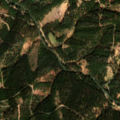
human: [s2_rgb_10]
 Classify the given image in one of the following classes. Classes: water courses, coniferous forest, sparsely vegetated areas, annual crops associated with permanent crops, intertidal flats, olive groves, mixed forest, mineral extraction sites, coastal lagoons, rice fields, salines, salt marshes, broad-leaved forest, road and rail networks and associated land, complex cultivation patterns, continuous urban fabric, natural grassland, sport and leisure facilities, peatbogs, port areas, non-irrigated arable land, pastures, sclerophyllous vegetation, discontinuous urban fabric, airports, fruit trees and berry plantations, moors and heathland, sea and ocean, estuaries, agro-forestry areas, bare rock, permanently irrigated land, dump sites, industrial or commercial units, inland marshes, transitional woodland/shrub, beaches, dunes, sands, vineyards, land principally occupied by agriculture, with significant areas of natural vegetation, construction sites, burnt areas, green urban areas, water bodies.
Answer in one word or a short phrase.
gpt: coniferous forest, mixed forest, transitional woodland/shrub